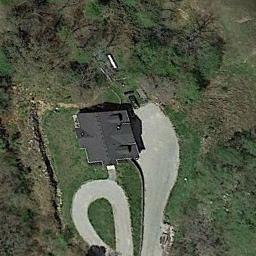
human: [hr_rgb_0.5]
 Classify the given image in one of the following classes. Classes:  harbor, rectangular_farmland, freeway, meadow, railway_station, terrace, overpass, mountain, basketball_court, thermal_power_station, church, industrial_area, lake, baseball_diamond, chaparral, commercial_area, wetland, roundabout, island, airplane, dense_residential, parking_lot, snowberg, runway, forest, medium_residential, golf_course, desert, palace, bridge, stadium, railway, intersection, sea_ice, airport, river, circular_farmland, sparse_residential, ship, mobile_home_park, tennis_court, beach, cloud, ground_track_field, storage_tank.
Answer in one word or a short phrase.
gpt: sparse_residential